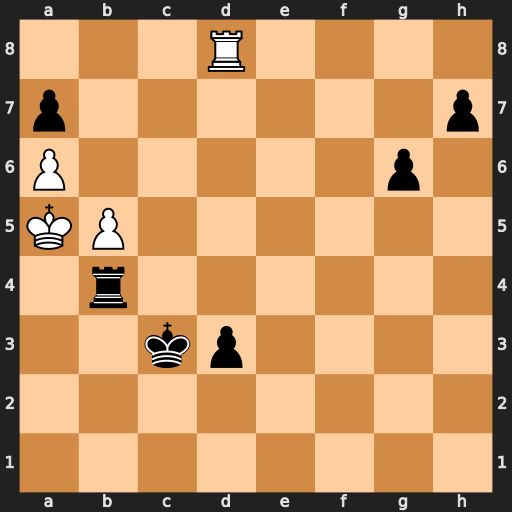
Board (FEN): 3R4/p6p/P5p1/KP6/1r6/2kp4/8/8
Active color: w
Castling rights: -
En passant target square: -
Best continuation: Rxd3+ Kc4 Rd4+ Kxd4 Kxb4 g5 b6